【题型】解答题　【知识点】立体几何　【难度】easy
如图，正三棱柱 \(ABC-A_1B_1C_1\) 中，各棱长均为 4，\(N\) 是 \(CC_1\) 的中点.

(1) 求点 \(N\) 到直线 \(AB\) 的距离；

(2)  求点 \(C_1\) 到平面 \(ABN\) 的距离.
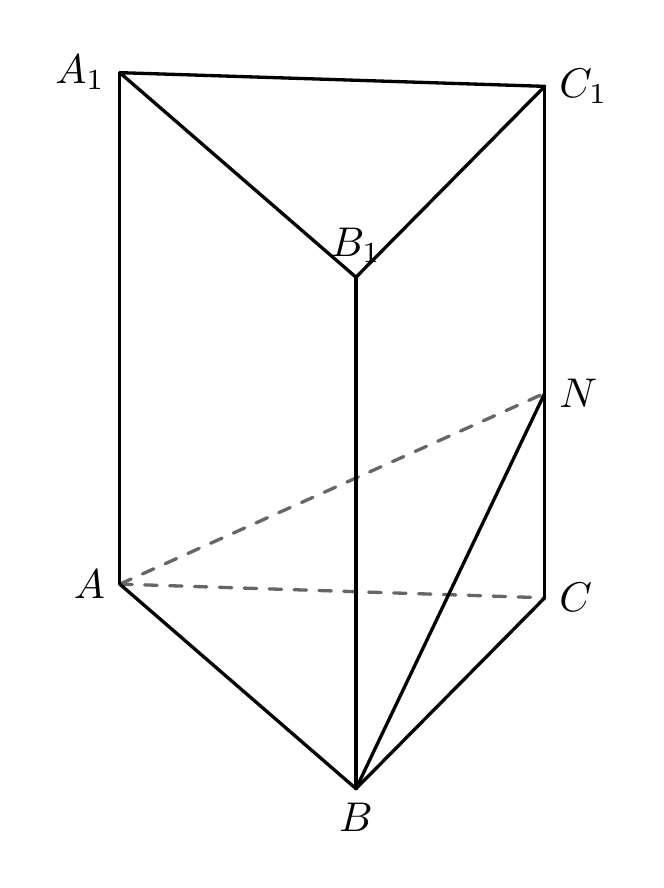
【解答】
【解】建立如图所示的空间直角坐标系，

则 \(A(0,0,0)\)，\(B(2\sqrt{3},2,0)\)，\(C(0,4,0)\)，\(C_1(0,4,4)\)，

\(\because N\) 是 \(CC_1\) 的中点，\(\therefore N(0,4,2)\).

(1) \(\overrightarrow{AN} = (0,4,2)\)，\(\overrightarrow{AB} = (2\sqrt{3},2,0)\)，则 \(|\overrightarrow{AN}| = 2\sqrt{5}\)，\(|\overrightarrow{AB}| = 4\).

设点 \(N\) 到直线 \(AB\) 的距离为 \(d_1\)，

则
\[
d_1 = \sqrt{|\overrightarrow{AN}|^2 - \left(\frac{\overrightarrow{AN} \cdot \overrightarrow{AB}}{|\overrightarrow{AB}|}\right)^2} = \sqrt{20 - 4} = 4.
\]

(2) 设平面 \(ABN\) 的一个法向量为 \(\vec{n} = (x,y,z)\)，则由 \(\vec{n} \perp \overrightarrow{AB}\)，\(\vec{n} \perp \overrightarrow{AN}\)，

得
\[
\begin{cases}
\vec{n} \cdot \overrightarrow{AB} = 2\sqrt{3}x + 2y = 0, \\
\vec{n} \cdot \overrightarrow{AN} = 4y + 2z = 0.
\end{cases}
\]

令 \(z = 2\)，则 \(y = -1\)，\(x = \frac{\sqrt{3}}{3}\)，即 \(\vec{n} = \left(\frac{\sqrt{3}}{3}, -1, 2\right)\).

易知 \(\overrightarrow{C_1N} = (0,0,-2)\)，设点 \(C_1\) 到平面 \(ABN\) 的距离为 \(d_2\)，

则
\[
d_2 = \frac{|\overrightarrow{C_1N} \cdot \vec{n}|}{|\vec{n}|} = |\frac{-4}{\frac{4\sqrt{3}}{3}}| = \sqrt{3}.
\]

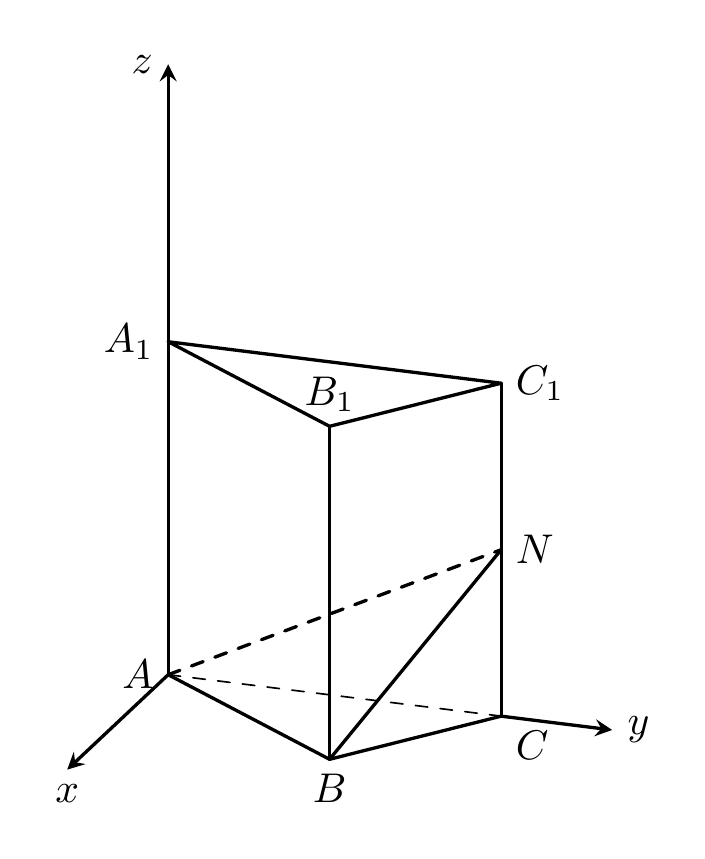